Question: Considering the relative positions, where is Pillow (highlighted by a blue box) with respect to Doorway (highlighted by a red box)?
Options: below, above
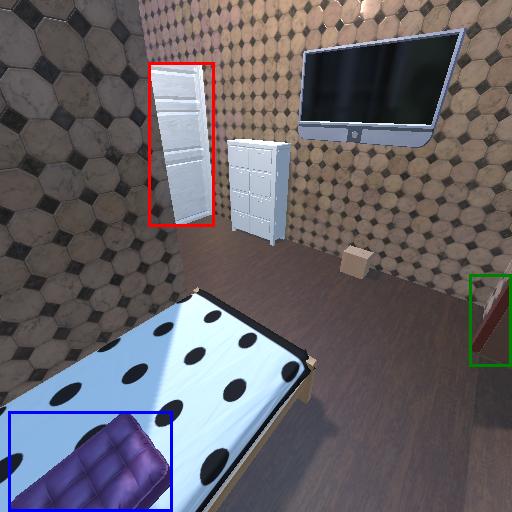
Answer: below